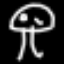
Label: mushroom